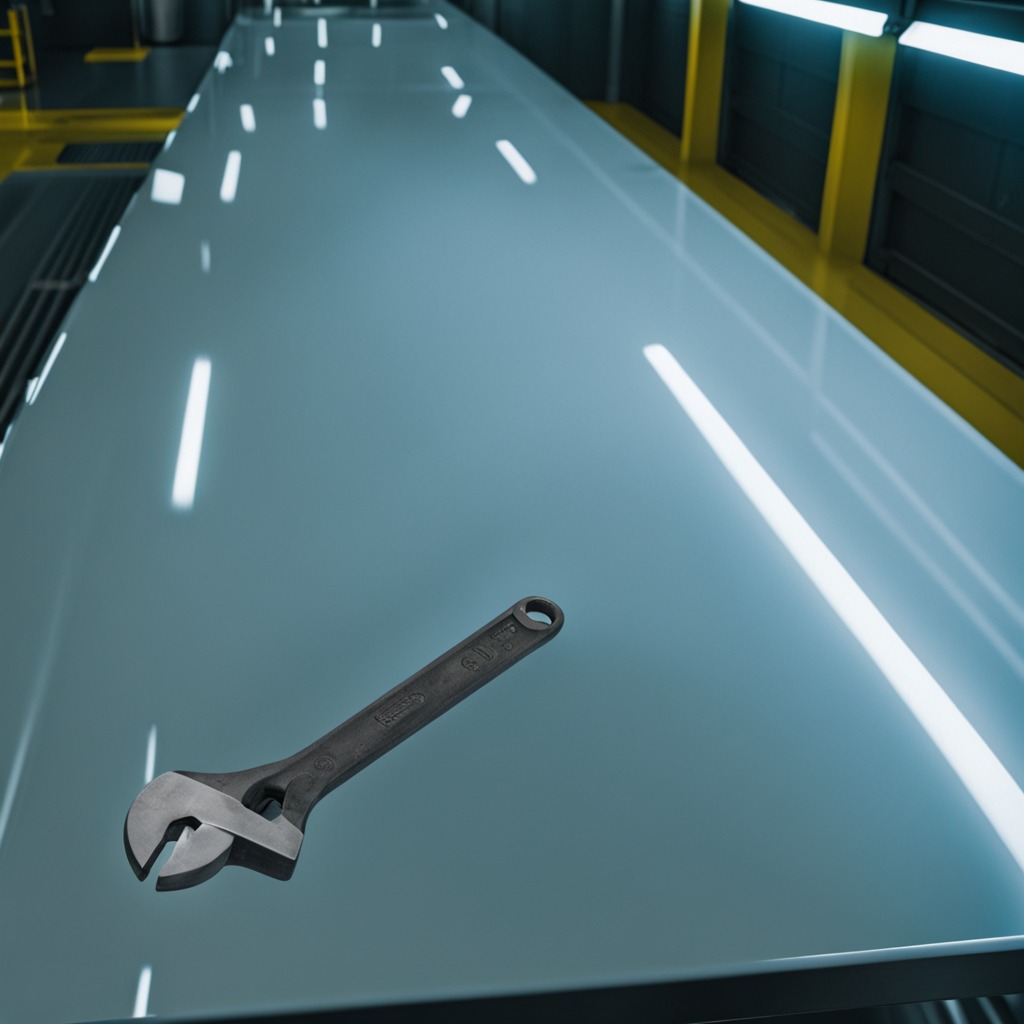
A wrench is lying on a high-gloss table in a ship maintenance bay.